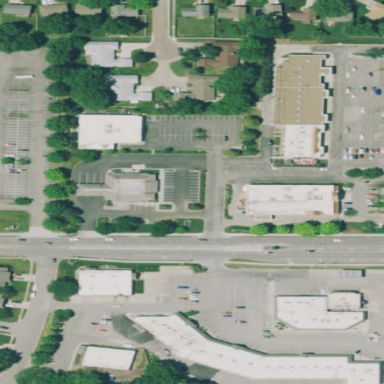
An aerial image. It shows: Retail area.